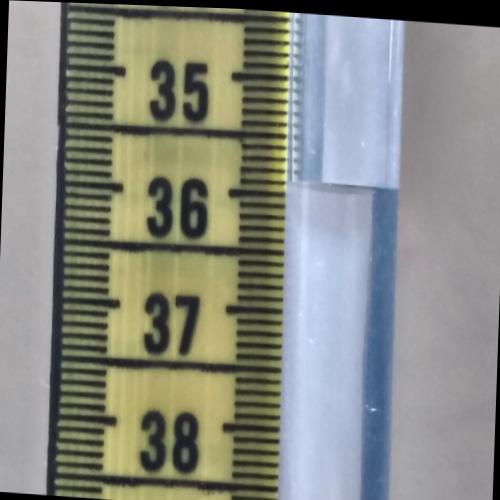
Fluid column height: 35.9 cm